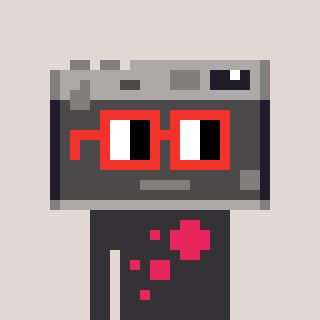
a pixel art character with square red glasses, a camera-shaped head and a grayscale-colored body on a warm background